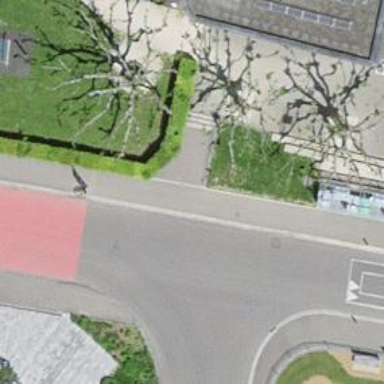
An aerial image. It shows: Chicane for traffic calming.